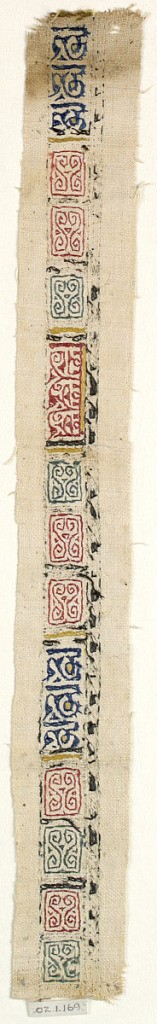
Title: Band
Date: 12th–13th century
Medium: Embroidery using colored silk threads on plain weave linen
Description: Repreating design of rectangles containg scrolls with outer border.